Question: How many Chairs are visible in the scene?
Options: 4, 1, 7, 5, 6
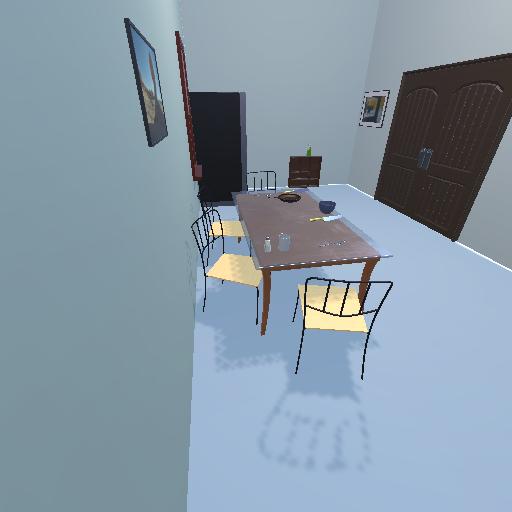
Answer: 4